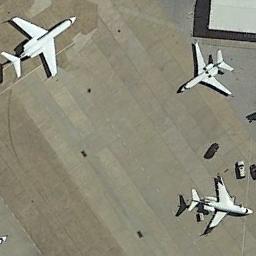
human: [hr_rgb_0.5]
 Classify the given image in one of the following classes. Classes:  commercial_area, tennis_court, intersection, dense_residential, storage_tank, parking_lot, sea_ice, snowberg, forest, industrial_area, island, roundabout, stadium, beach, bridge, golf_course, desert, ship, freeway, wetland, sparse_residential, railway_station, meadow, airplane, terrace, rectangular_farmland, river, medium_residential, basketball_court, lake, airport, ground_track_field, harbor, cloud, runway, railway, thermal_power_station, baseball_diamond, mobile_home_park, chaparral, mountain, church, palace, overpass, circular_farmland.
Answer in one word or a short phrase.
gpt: airplane